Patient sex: M
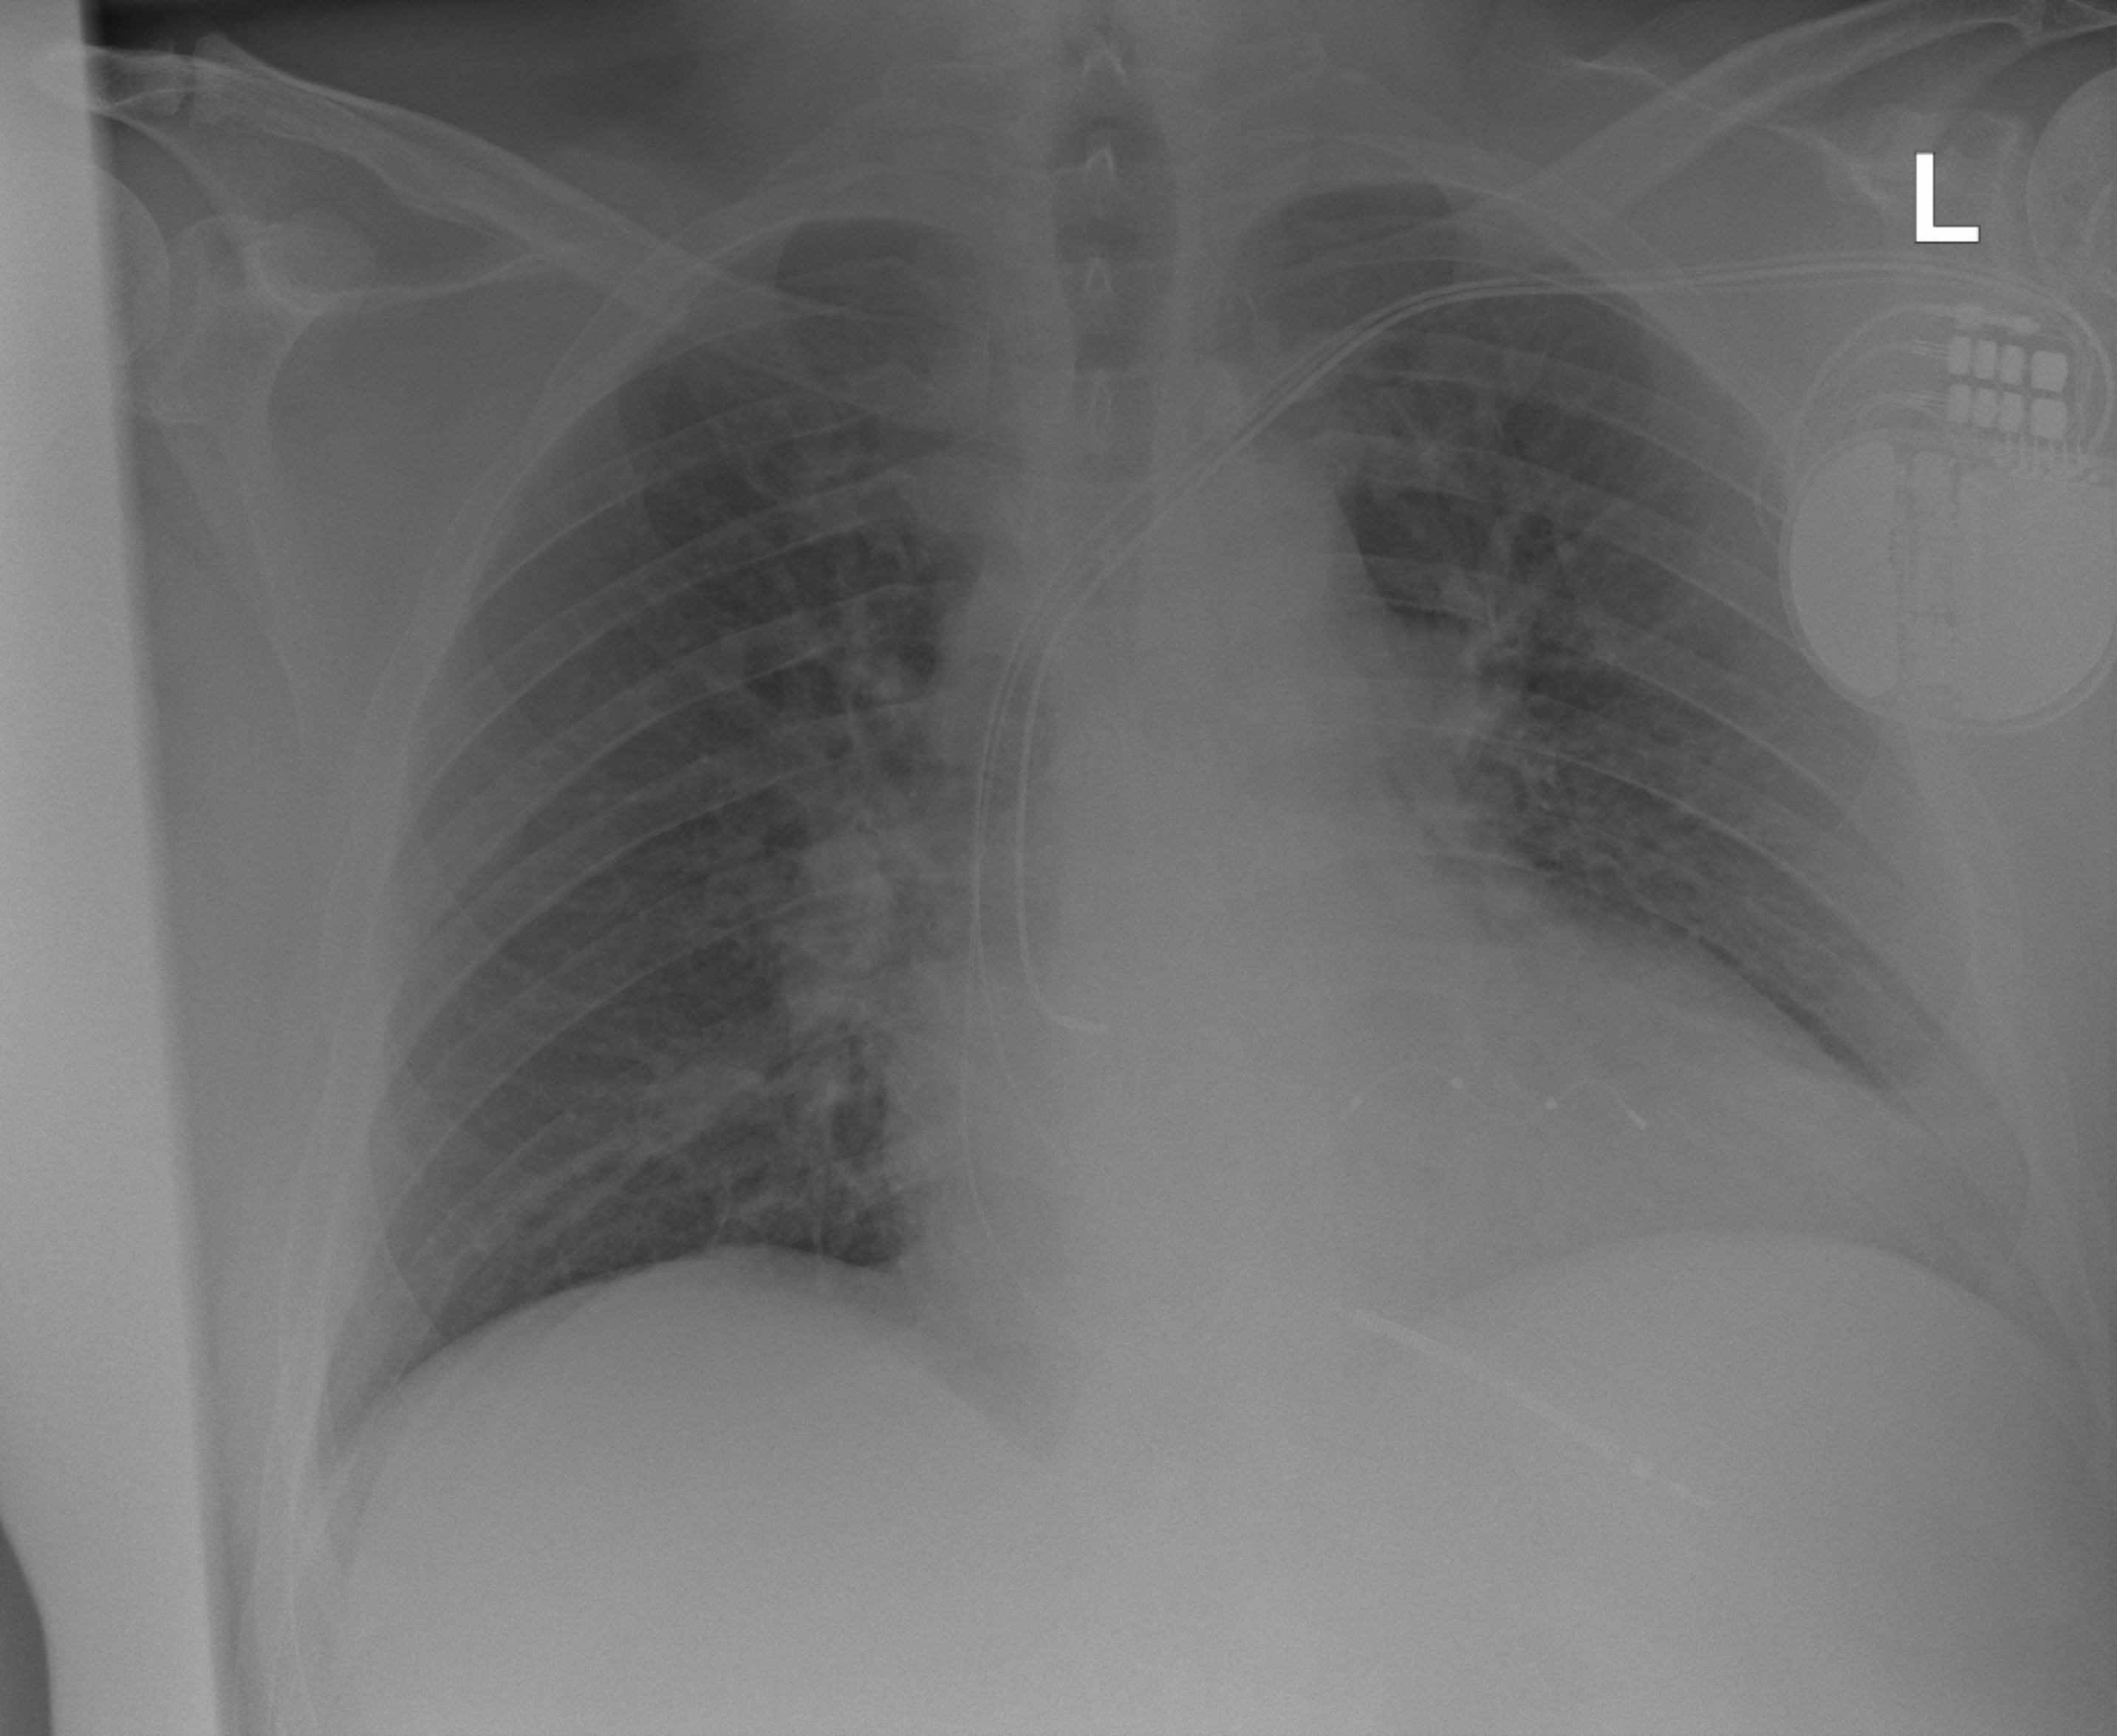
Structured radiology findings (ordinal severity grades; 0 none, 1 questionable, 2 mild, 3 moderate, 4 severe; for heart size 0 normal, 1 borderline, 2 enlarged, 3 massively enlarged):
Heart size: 2
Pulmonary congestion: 2
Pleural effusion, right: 1
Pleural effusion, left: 2
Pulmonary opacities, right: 1
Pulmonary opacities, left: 1
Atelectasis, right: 2
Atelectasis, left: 2